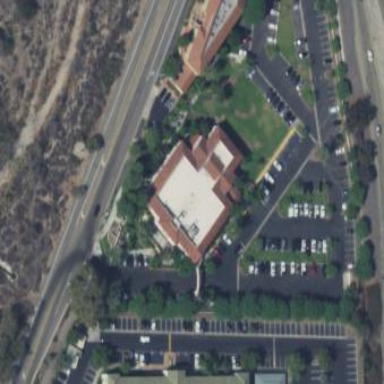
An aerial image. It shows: Healthcare centre building.